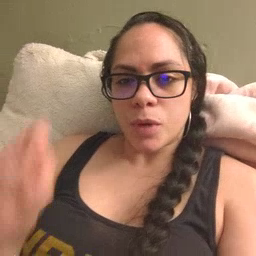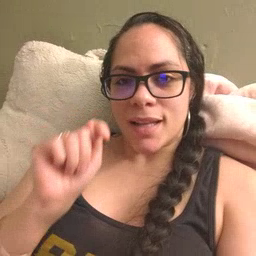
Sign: potty